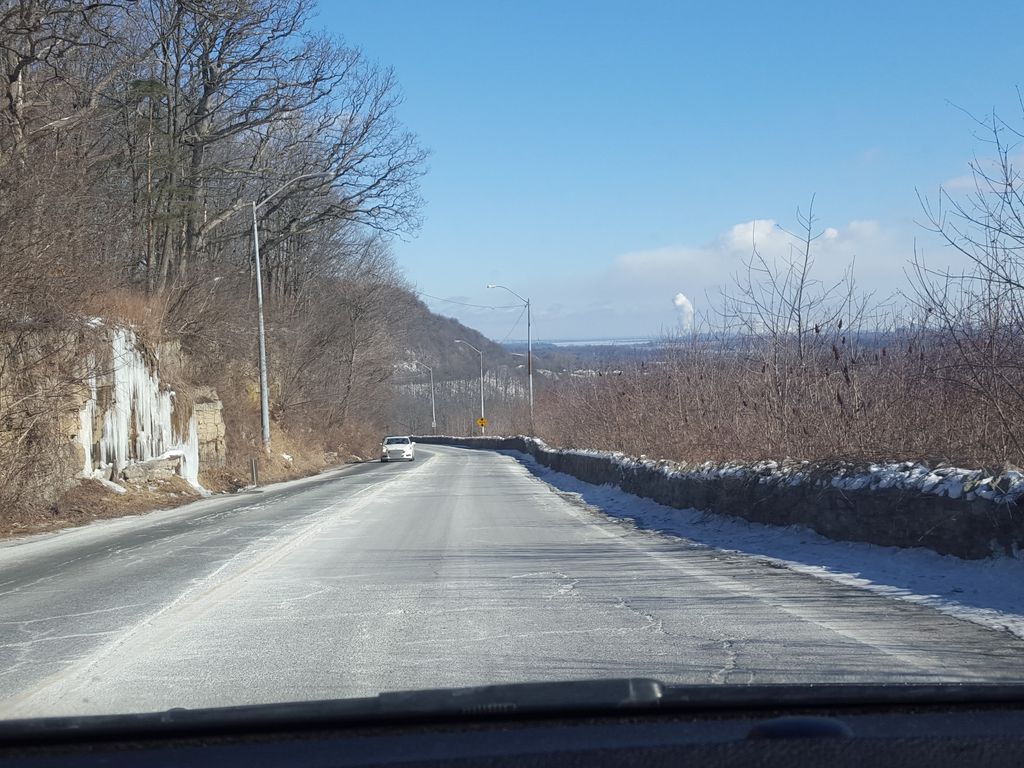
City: hamilton